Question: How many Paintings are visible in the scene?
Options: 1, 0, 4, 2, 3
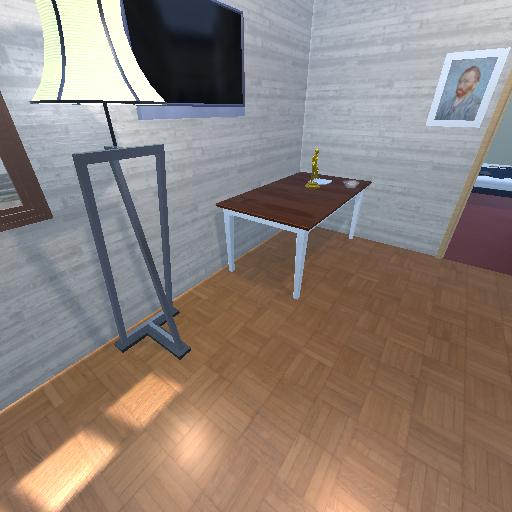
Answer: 1